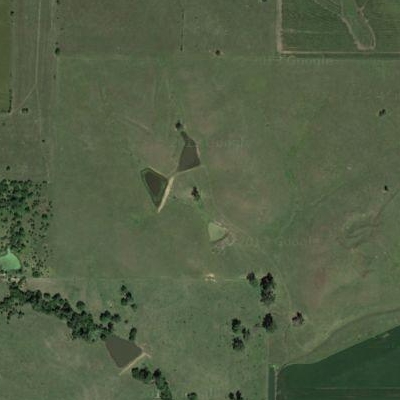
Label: aGrass